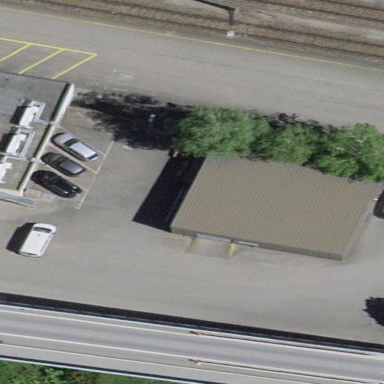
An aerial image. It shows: Transportation building.